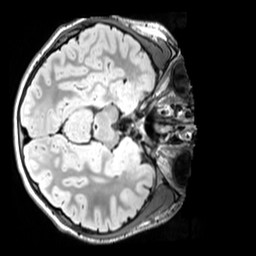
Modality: FLAIR
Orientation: axial
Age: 12
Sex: male
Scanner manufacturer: siemens
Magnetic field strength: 3 T
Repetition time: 5 s
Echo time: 0.388 s